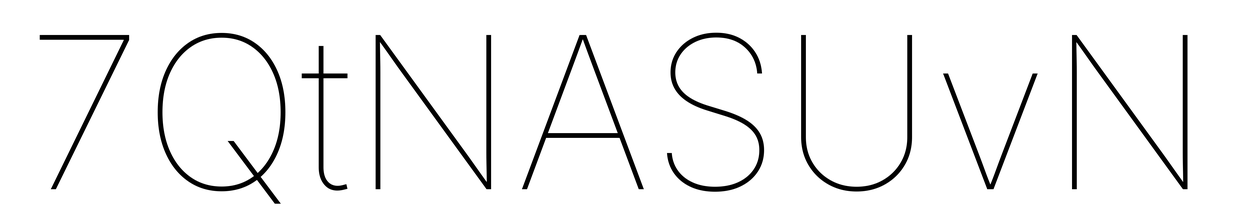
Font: Inter_Thin